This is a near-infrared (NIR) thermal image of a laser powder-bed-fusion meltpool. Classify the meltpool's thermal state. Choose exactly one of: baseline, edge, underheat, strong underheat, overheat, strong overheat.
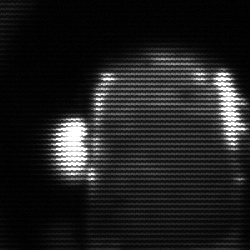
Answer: baseline